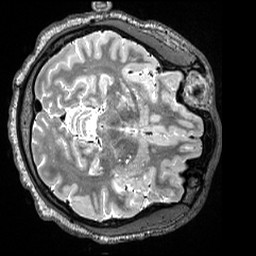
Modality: T2w
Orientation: axial
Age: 23
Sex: female
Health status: healthy
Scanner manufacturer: siemens
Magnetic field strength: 3 T
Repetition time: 3.2 s
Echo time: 0.563 s